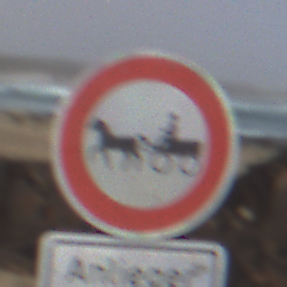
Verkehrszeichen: VerbotGespannfuhrwerke
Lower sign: PersonengruppenFrei1
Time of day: Midday
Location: Outdoor (Nature)
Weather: PartlyCloudy
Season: NotSpecified
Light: Natural